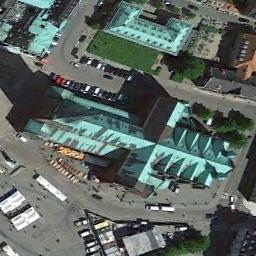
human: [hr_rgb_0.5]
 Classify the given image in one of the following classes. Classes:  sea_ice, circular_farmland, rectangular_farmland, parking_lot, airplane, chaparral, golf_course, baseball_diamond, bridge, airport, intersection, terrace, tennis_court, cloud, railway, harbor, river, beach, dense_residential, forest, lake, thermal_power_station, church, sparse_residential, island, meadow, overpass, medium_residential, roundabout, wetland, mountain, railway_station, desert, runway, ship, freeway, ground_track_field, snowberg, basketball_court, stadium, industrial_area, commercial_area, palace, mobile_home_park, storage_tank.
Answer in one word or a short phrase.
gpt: church